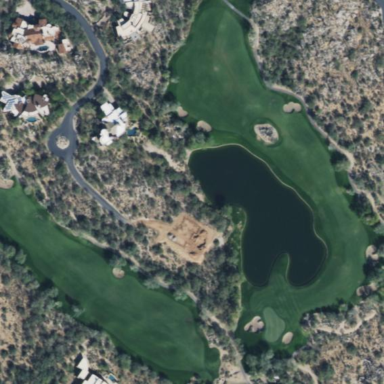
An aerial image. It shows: Rough grassy area used for golf.